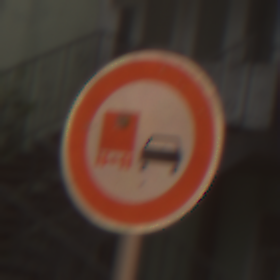
Verkehrszeichen: UeberholverbotKraftfahrzeuge
Umgebung: Outdoor, Urban
Tageszeit: MorningAfternoon
Wetter: Overcast
Licht: Natural
Jahreszeit: NotSpecified
Kontrast: LowContrast